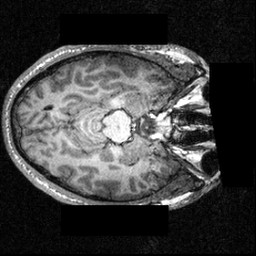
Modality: T1w
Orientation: axial
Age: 21
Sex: male
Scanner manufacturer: siemens
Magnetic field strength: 3.951 T
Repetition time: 1.5 s
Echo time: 0.00335 s